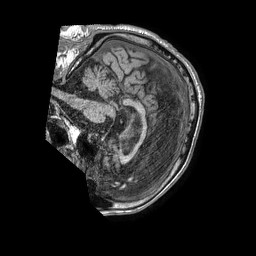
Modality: T1w
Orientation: sagittal
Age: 73
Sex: male
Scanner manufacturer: philips
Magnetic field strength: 1.5 T
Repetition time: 0.008018 s
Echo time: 0.003693 s